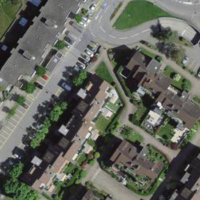
EUNIS habitat code: 54
Species observed at this site:
Angelica sylvestris
Prunus spinosa
Tussilago farfara